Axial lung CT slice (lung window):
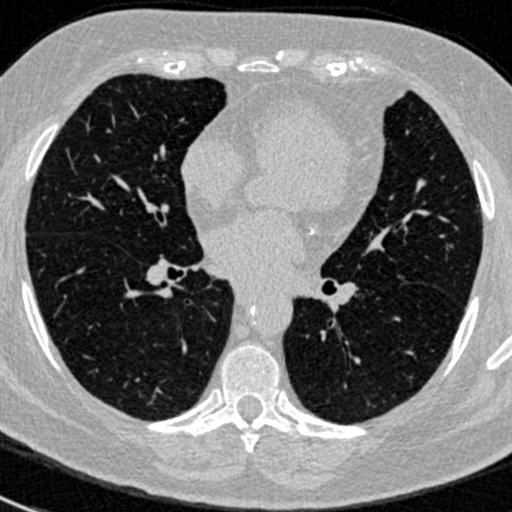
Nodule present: no